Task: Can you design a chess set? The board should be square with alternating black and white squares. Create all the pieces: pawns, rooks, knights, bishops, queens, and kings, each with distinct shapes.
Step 4286:
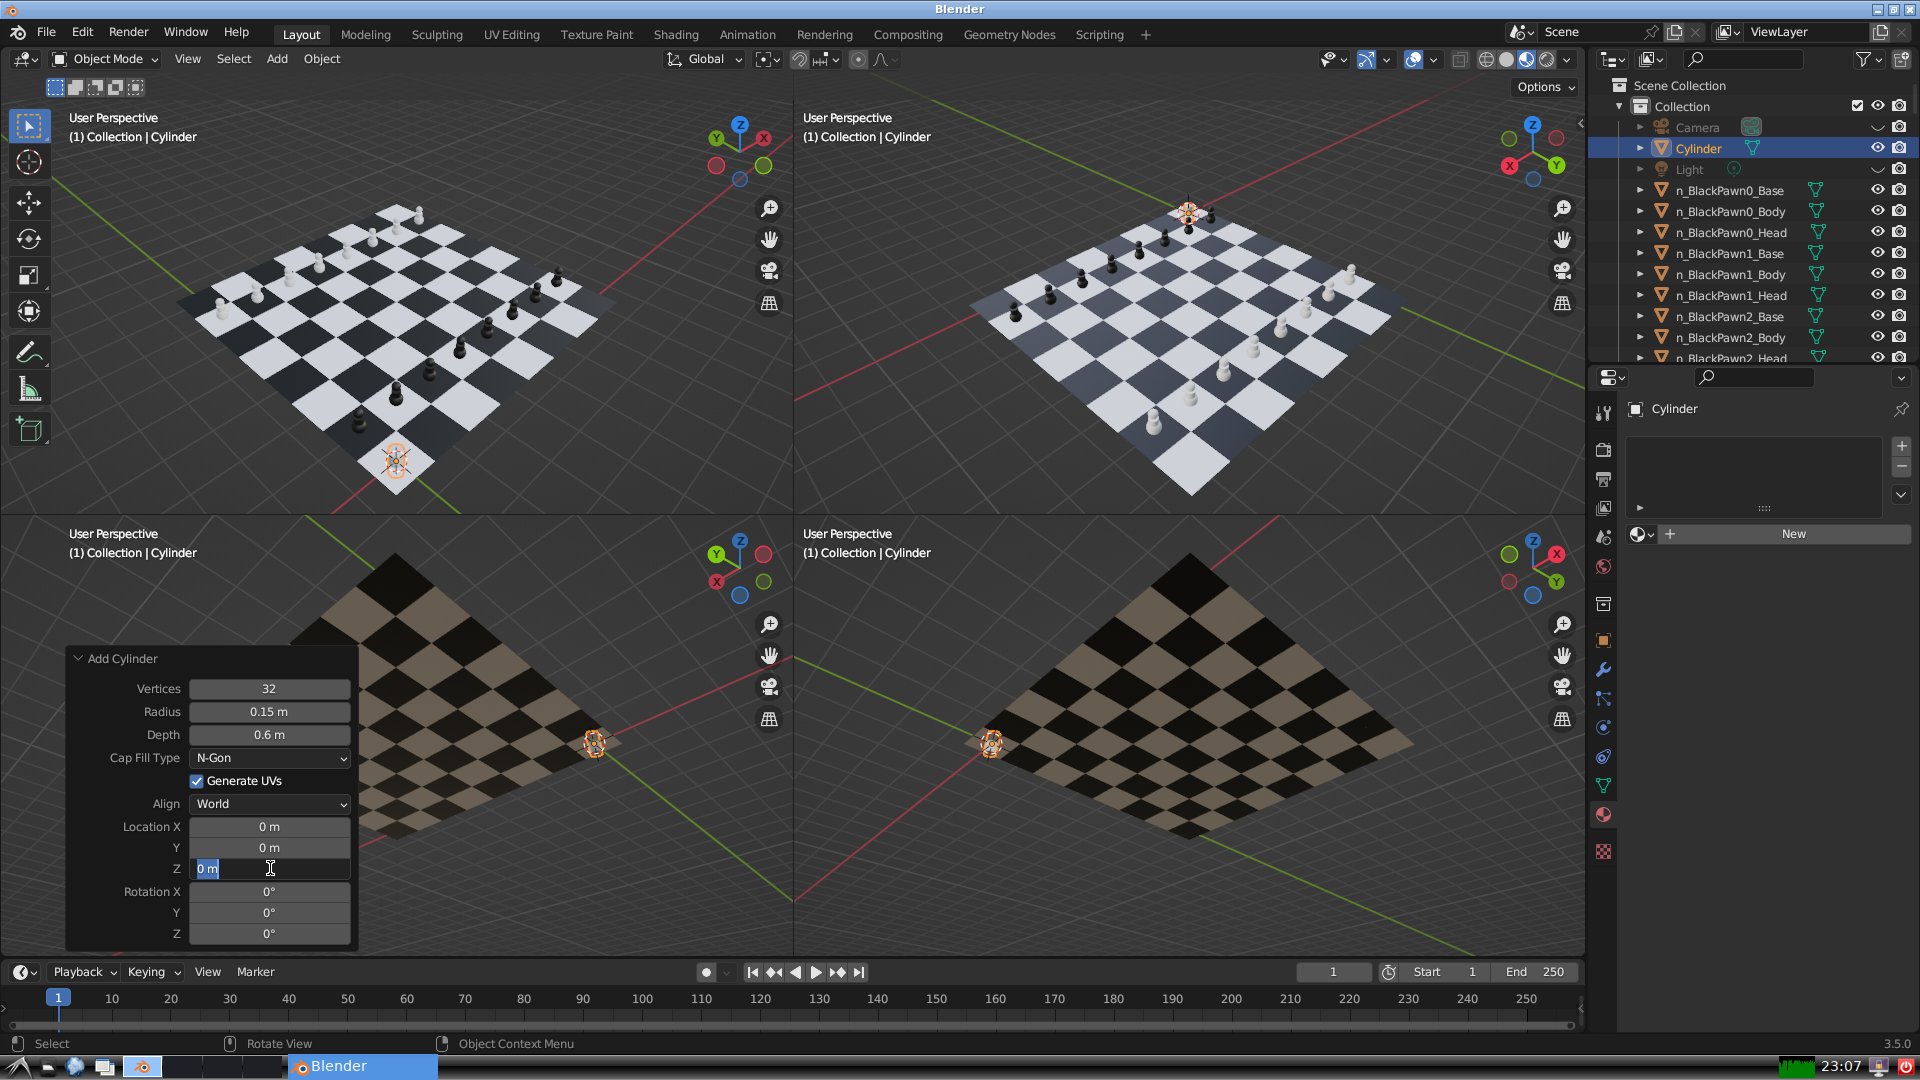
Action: input_text: 0.3